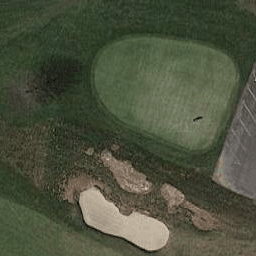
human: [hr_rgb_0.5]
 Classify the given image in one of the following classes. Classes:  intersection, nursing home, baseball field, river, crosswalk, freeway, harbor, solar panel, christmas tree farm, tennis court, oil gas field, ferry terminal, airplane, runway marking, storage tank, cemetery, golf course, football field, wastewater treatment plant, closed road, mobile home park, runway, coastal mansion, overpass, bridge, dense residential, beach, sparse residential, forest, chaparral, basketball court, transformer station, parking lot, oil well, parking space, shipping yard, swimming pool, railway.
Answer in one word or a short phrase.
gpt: golf course